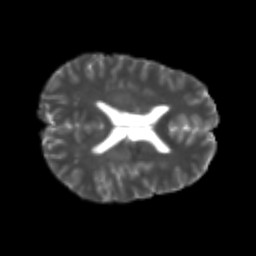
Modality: T2w
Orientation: axial
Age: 22
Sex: male
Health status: healthy
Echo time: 0.074 s